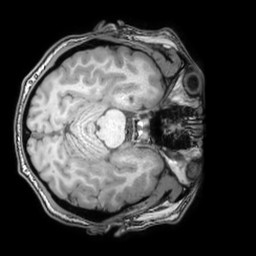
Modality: T1w
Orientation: axial
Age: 29
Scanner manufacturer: philips
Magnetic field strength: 3 T
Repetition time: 0.007 s
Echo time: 0.003501 s